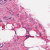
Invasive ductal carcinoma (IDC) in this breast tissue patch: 0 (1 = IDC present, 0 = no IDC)